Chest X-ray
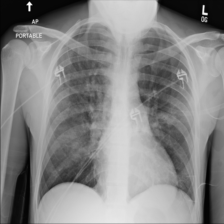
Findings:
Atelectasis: negative
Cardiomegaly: negative
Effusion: negative
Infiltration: positive
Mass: negative
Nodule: negative
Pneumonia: negative
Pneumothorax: negative
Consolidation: negative
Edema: negative
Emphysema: negative
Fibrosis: negative
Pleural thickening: negative
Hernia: negative